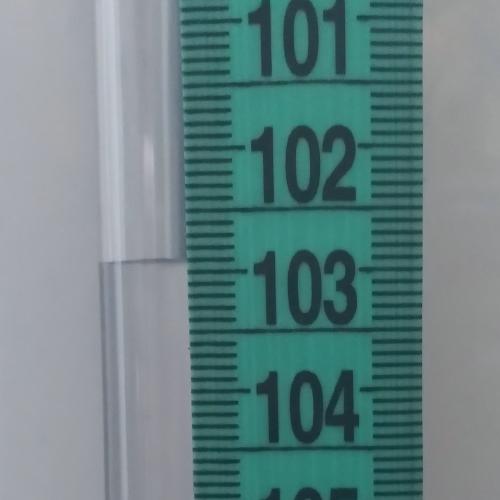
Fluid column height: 102.9 cm